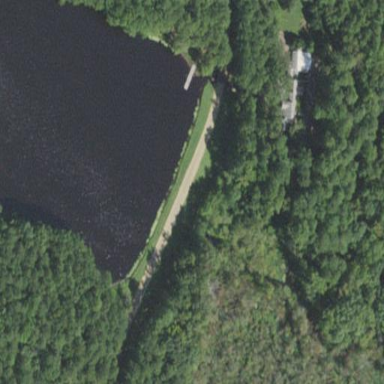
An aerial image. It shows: Dam along waterway.